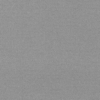
Label: dusty